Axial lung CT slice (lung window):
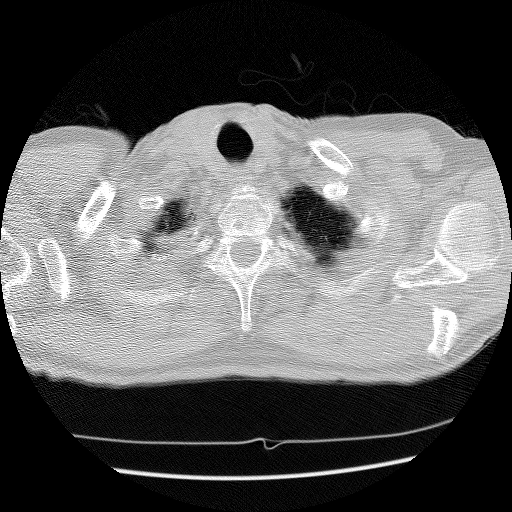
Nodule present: no